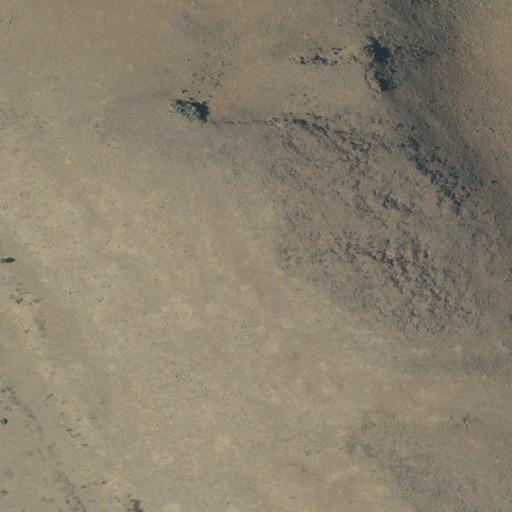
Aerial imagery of mountain in Oregon named Indian Creek Butte containing shrub and grassland